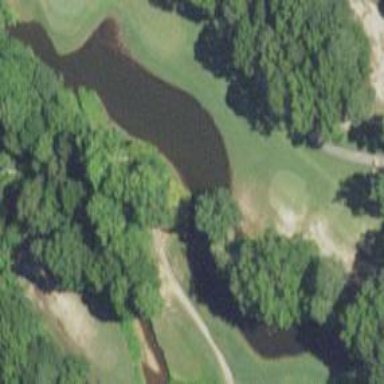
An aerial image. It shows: Water hazard on golf course. The hazard is natural water feature.